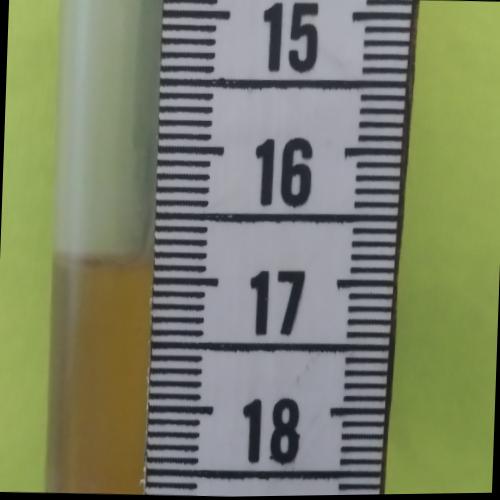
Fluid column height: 16.9 cm